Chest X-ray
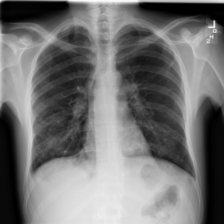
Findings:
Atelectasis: negative
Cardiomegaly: negative
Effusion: negative
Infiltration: negative
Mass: negative
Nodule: negative
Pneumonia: negative
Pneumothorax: negative
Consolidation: negative
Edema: negative
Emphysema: negative
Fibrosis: negative
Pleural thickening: negative
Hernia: negative